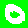
Digit: 0